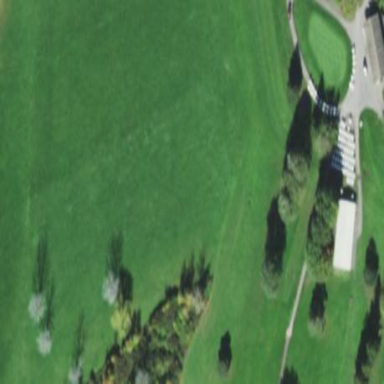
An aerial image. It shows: Grassy area designated for driving range golf.